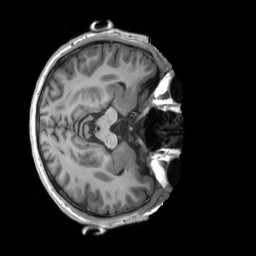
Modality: T1w
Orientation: axial
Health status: healthy
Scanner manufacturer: siemens
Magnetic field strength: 3 T
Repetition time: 2.3 s
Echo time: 0.00207 s